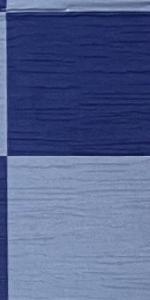
Label: Empty